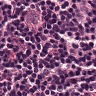
Metastatic tissue present: no